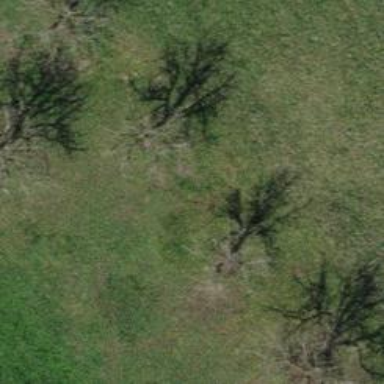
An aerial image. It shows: Beautiful tree in nature.